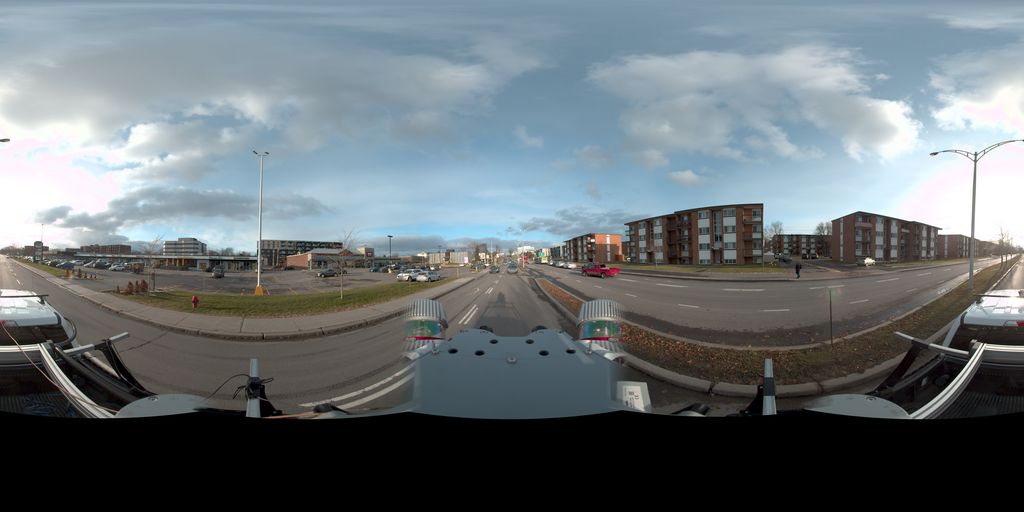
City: quebec_city